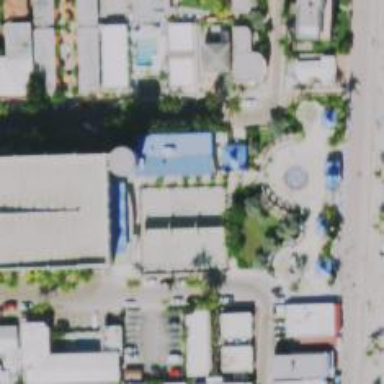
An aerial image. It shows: Fitness station in leisure land area.